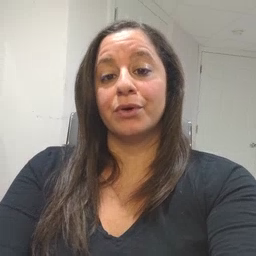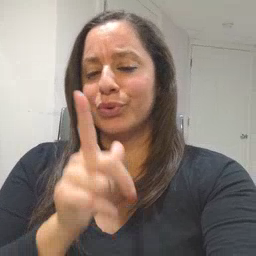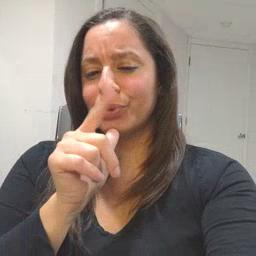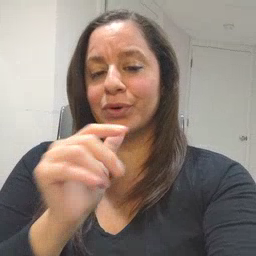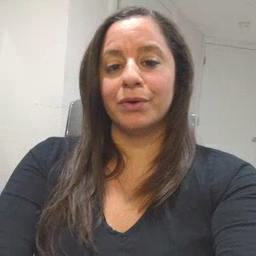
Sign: who